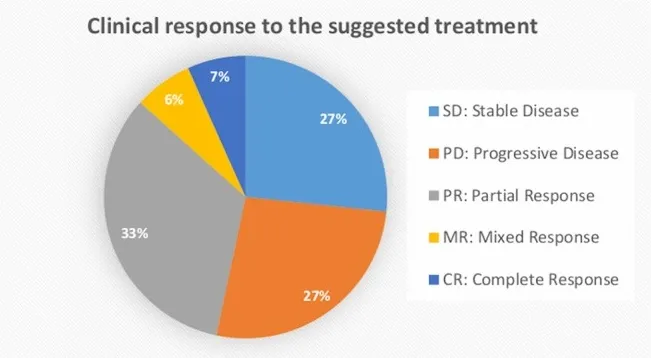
Data analysis showing the clinical response to the personalized treatment for all patients included in this study.
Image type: pathology (immunostaining)